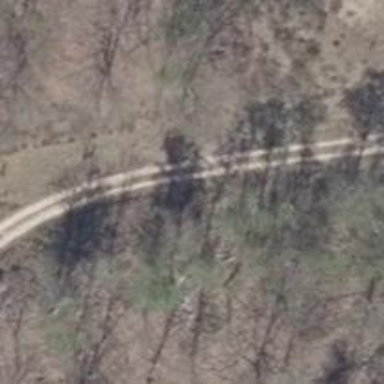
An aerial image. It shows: Dirt track road with grade 4 tracktype.